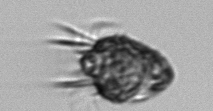
Label: Strombidium_tintinnodes